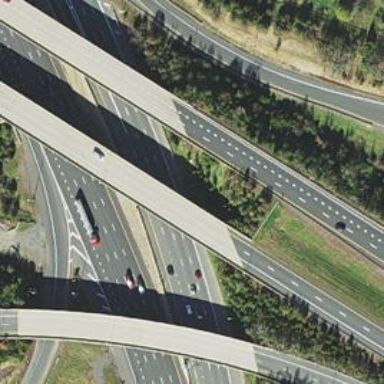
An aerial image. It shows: Motorway junction.